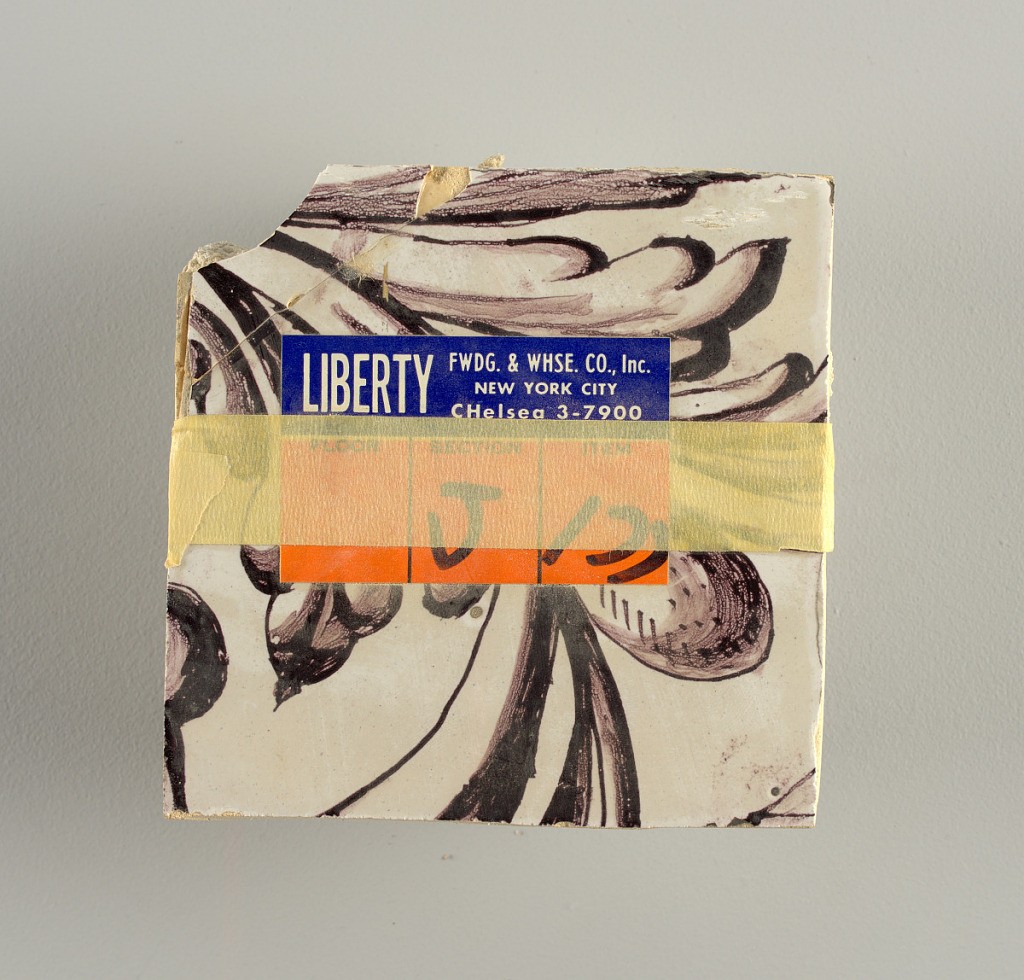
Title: Wall facing
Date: ca. 1725
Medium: tin-glazed earthenware, underglaze
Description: Two vertical rectangles, twenty-three tiles high.  A) Nine tiles wide at top; seven tiles wide at bottom.  B) Ten and one-half tiles wide.

Arabesque design of foliage.  A) with centered figure of Justice under a canopy.  B) with centered urn.